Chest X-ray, AP view. Patient: 55 years old, sex M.
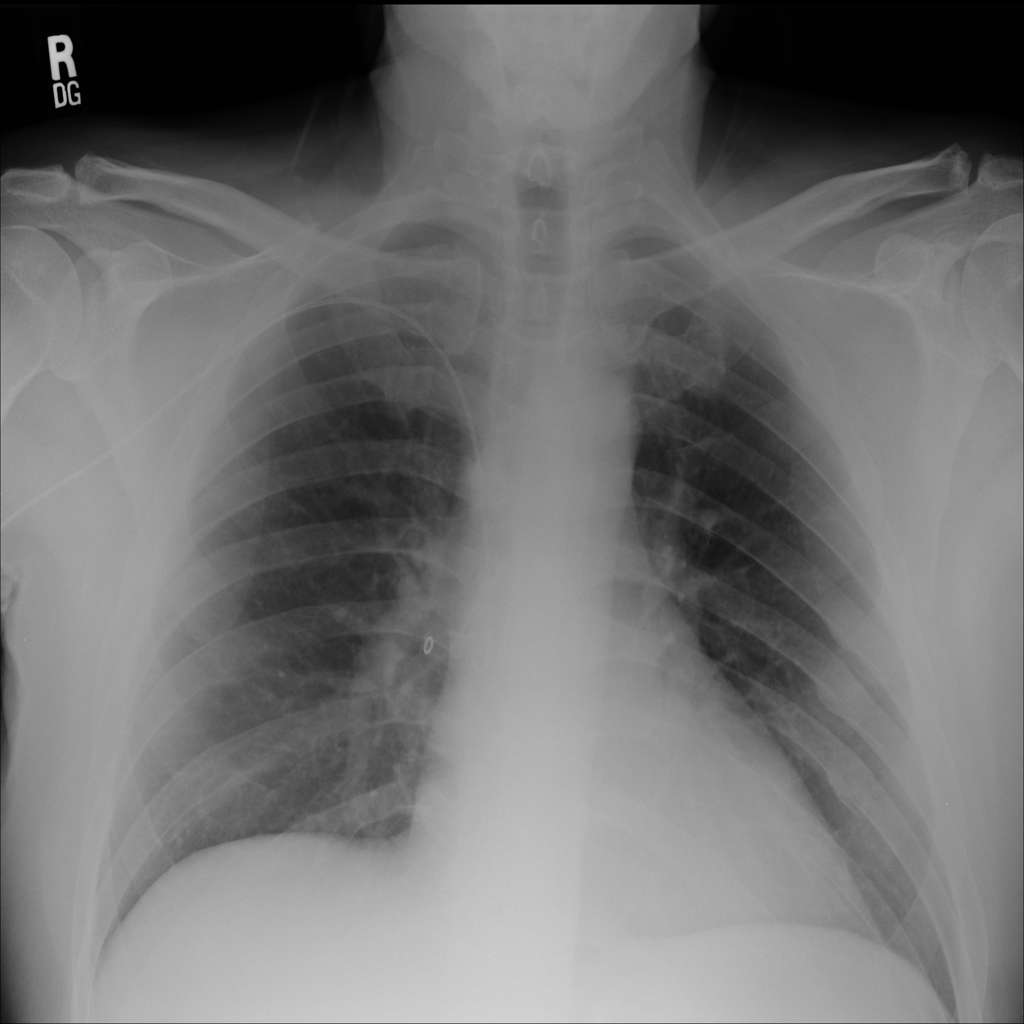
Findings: No Finding